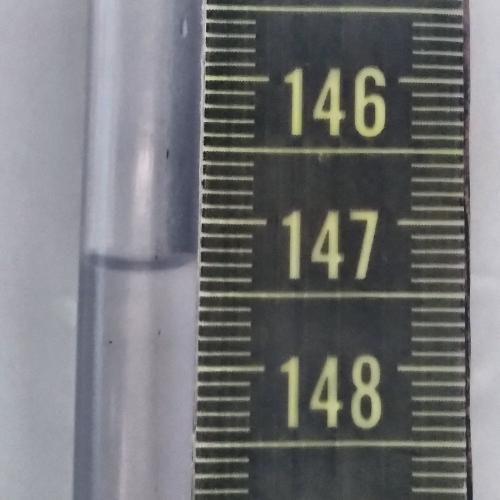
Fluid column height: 147.3 cm